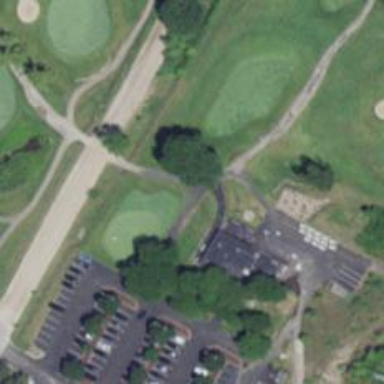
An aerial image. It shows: Service road used as golf cart path.